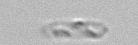
Label: Cerataulina_pelagica